Question: I install Zend Skeleton application from <URL>, then install via Composer. Composer notice:
'''
zendframework/zendframework suggests installing ext-intl (ext/intl for i18n features (included in default builds of PHP))
zendframework/zendframework suggests installing doctrine/annotations (Doctrine Annotations >=1.0 for annotation features)
zendframework/zendframework suggests installing ircmaxell/random-lib (Fallback random byte generator for Zend\Math\Rand if OpenSSL/Mcrypt extensions are unavail
able)
zendframework/zendframework suggests installing ocramius/proxy-manager (ProxyManager to handle lazy initialization of services)
zendframework/zendframework suggests installing zendframework/zendpdf (ZendPdf for creating PDF representations of barcodes)
zendframework/zendframework suggests installing zendframework/zendservice-recaptcha (ZendService\ReCaptcha for rendering ReCaptchas in Zend\Captcha and/or Zend\Form)
'''

Please explain for me about above notice (It says that 'suggests installing'). Thank you!
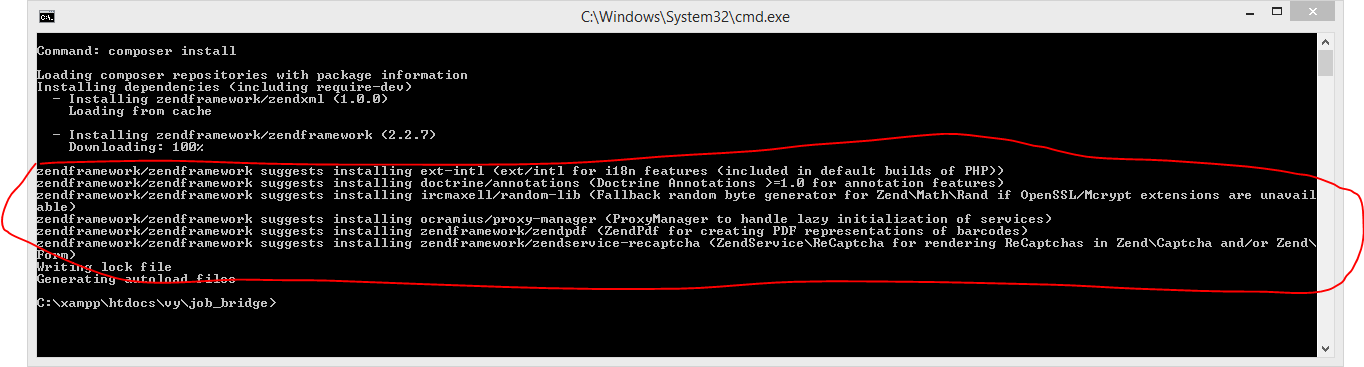
Answer: If you want to use some optional features, you have to install one of these packages as well.
It's some kind of advertising other packages that may make sense to use, but are not necessarily needed.
Note that in Zend Framework 2, even though Composer is being used, some packages really need those suggestions installed if you don't use the 'zendframework/zendframework' main package - the developers are in the process of better modularizing the packages.